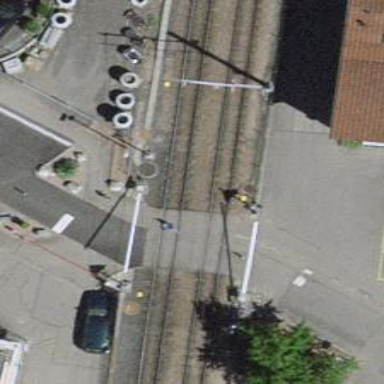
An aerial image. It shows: Lift gate barrier.